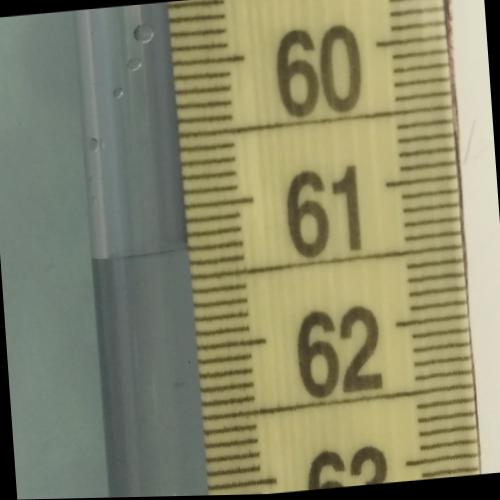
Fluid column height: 61.3 cm